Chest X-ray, AP view. Patient: 44 years old, sex F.
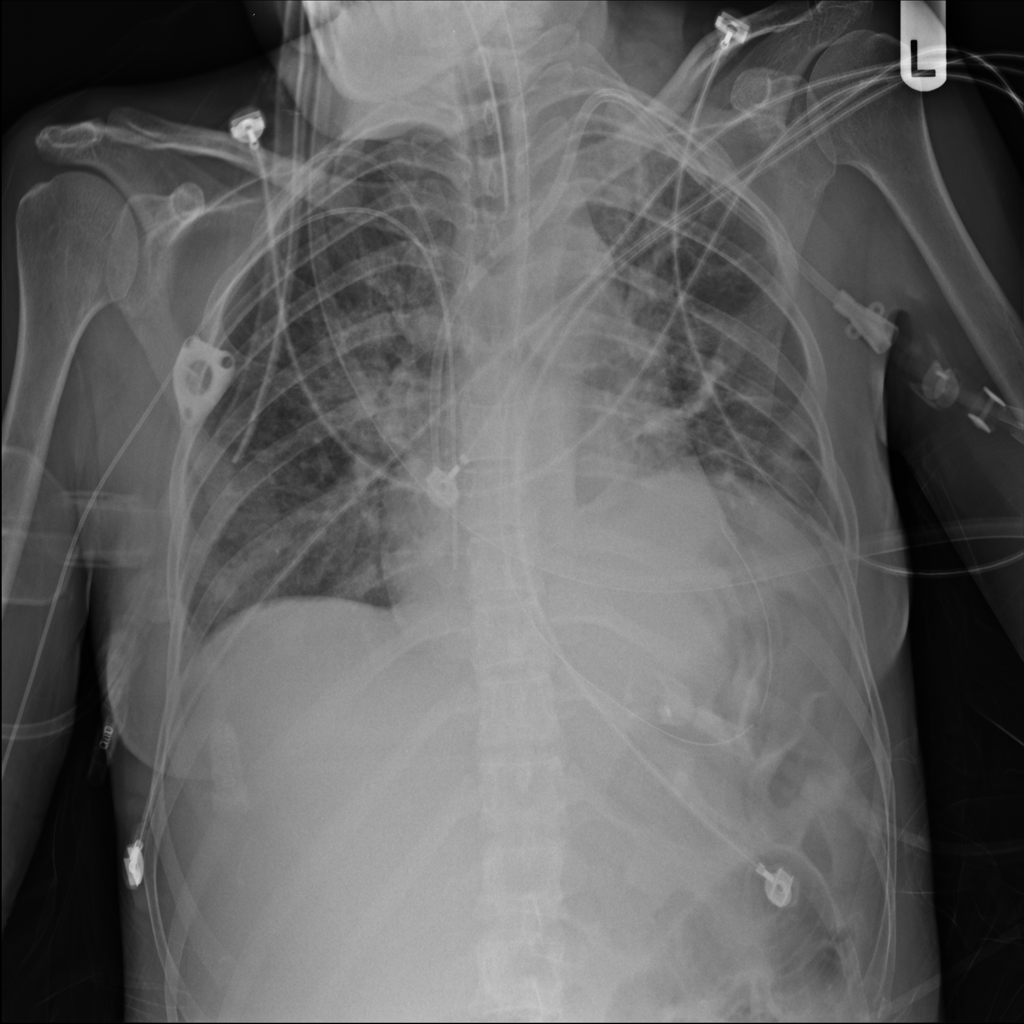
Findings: Atelectasis